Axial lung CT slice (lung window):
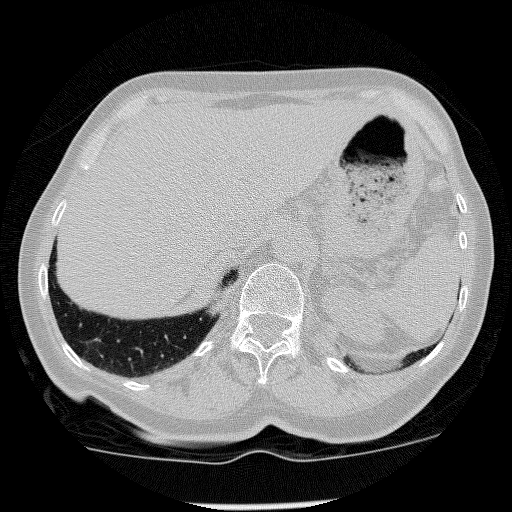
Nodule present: no